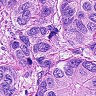
Metastatic tissue present: yes